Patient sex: M
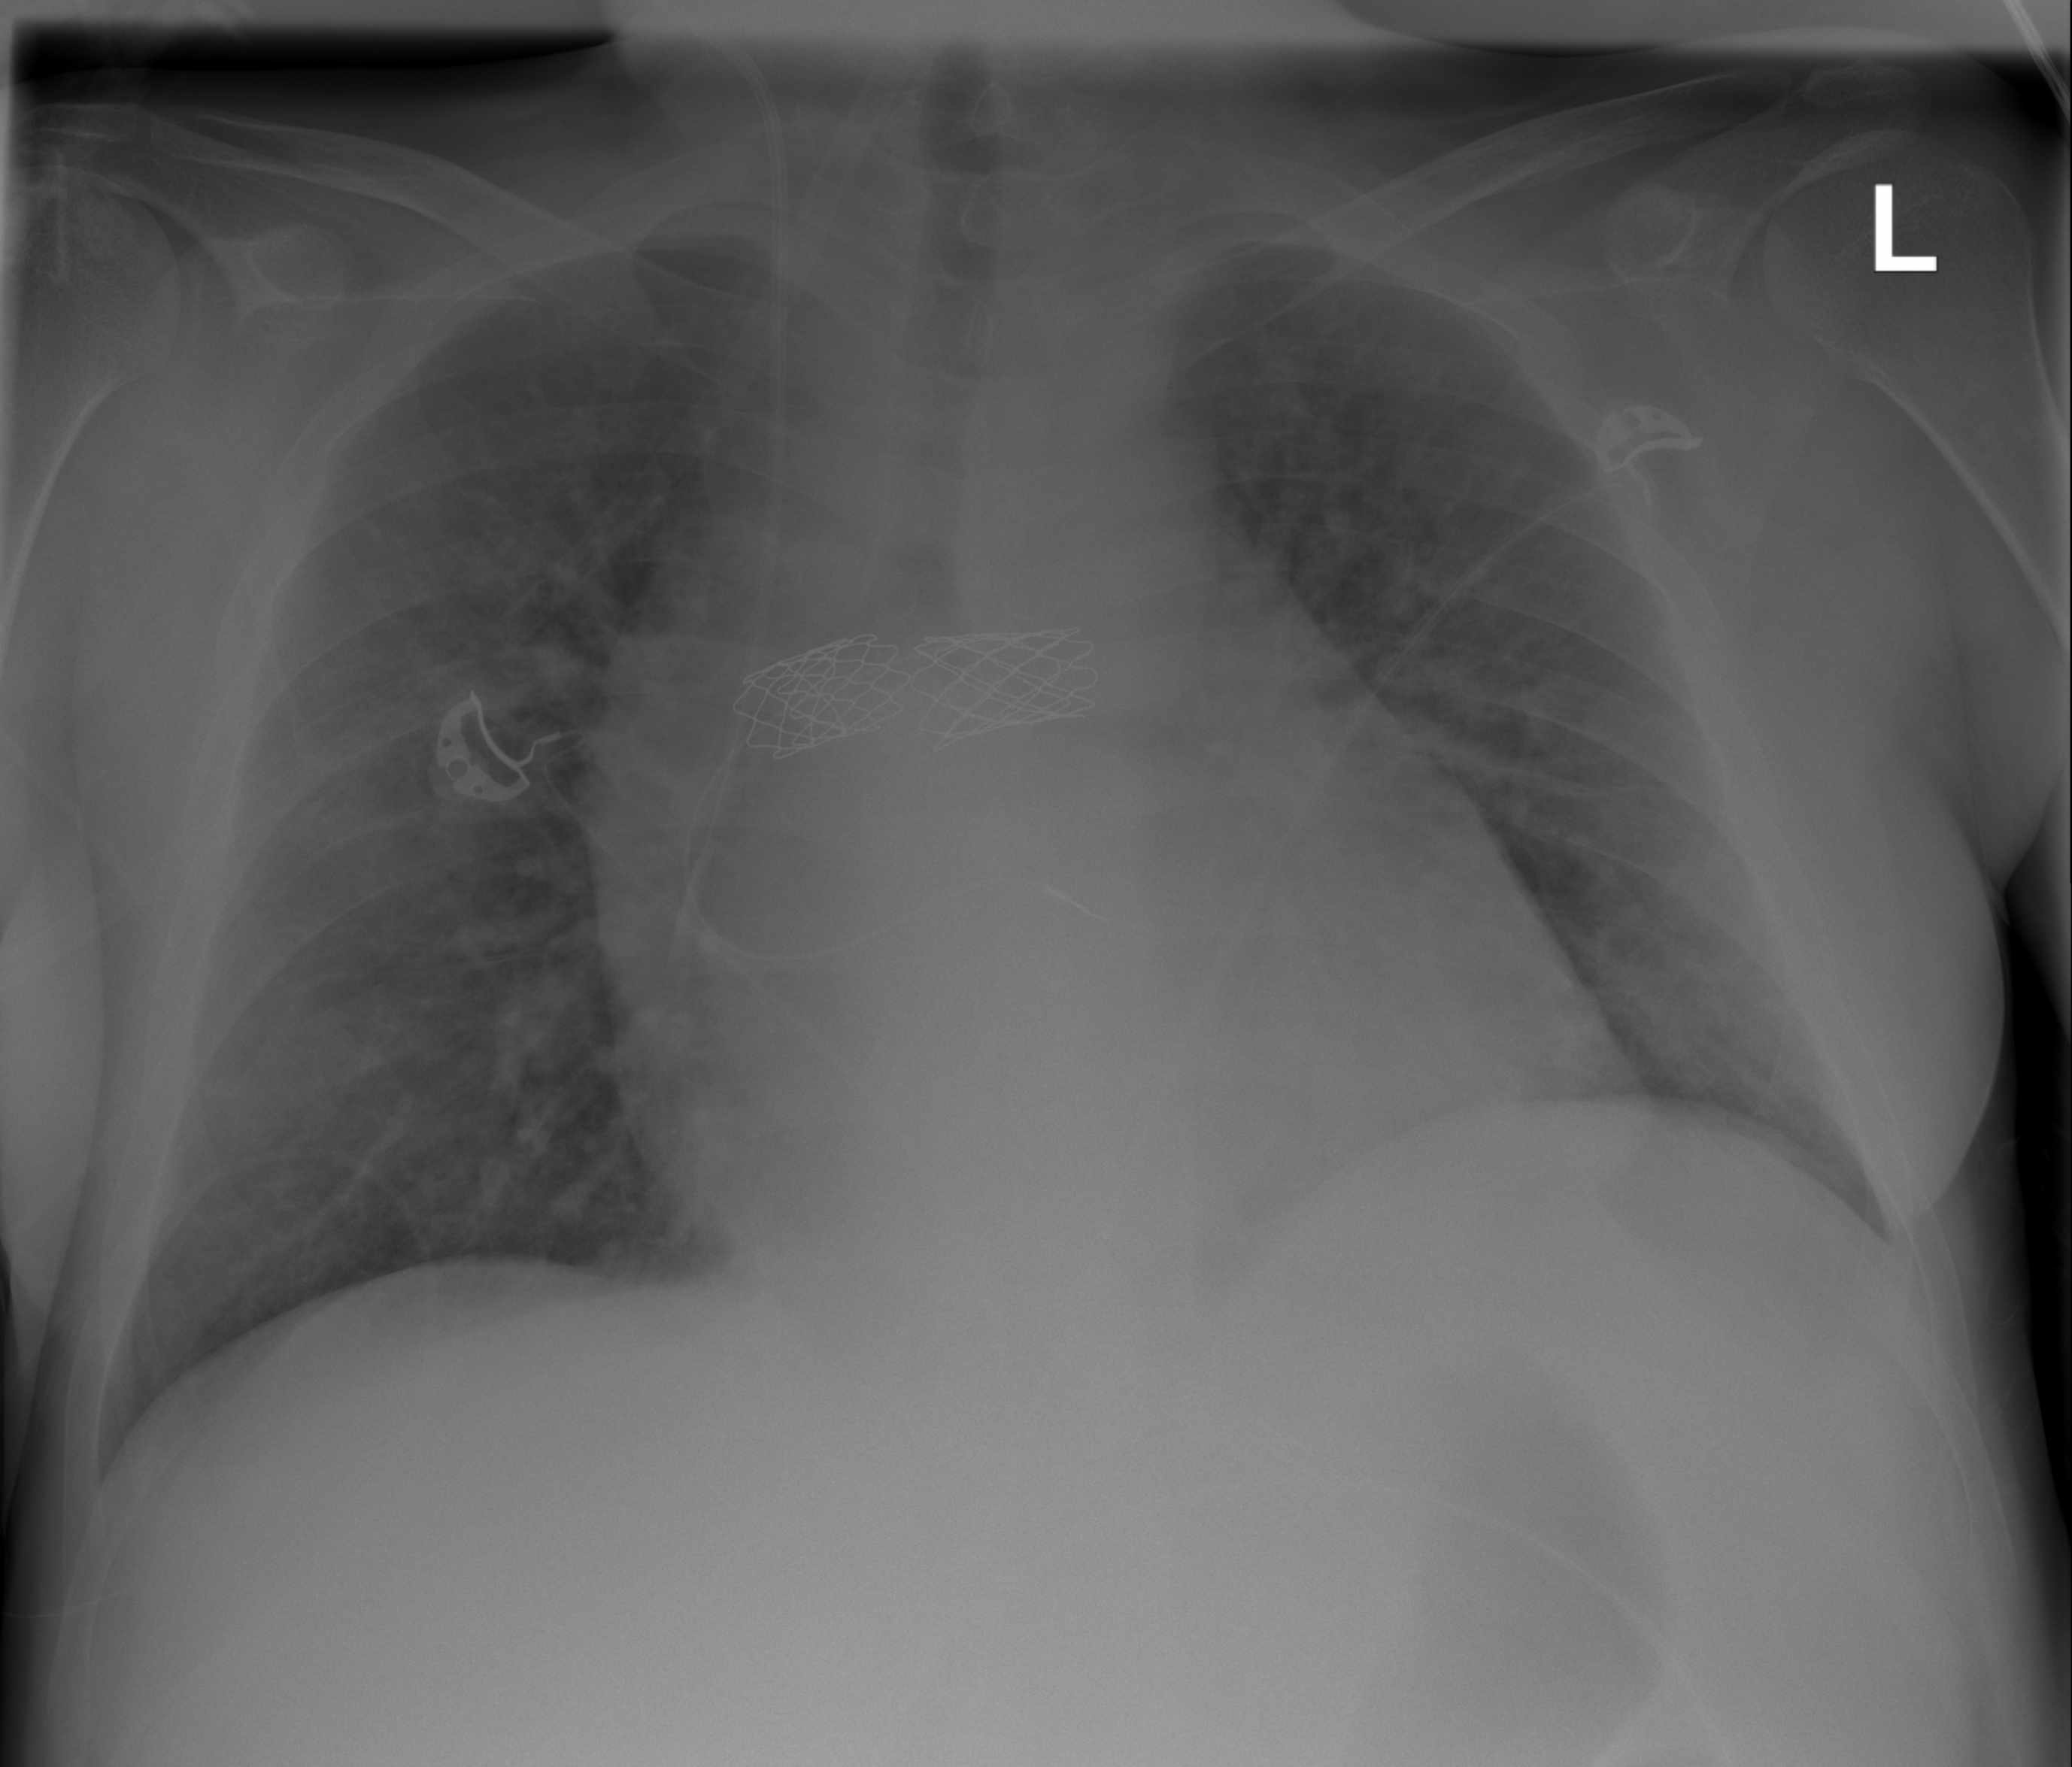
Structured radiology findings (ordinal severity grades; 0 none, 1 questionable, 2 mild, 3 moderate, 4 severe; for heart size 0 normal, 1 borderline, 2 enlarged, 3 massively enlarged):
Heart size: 3
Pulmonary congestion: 2
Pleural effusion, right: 0
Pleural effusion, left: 2
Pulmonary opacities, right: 2
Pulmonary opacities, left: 2
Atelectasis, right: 0
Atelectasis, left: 0